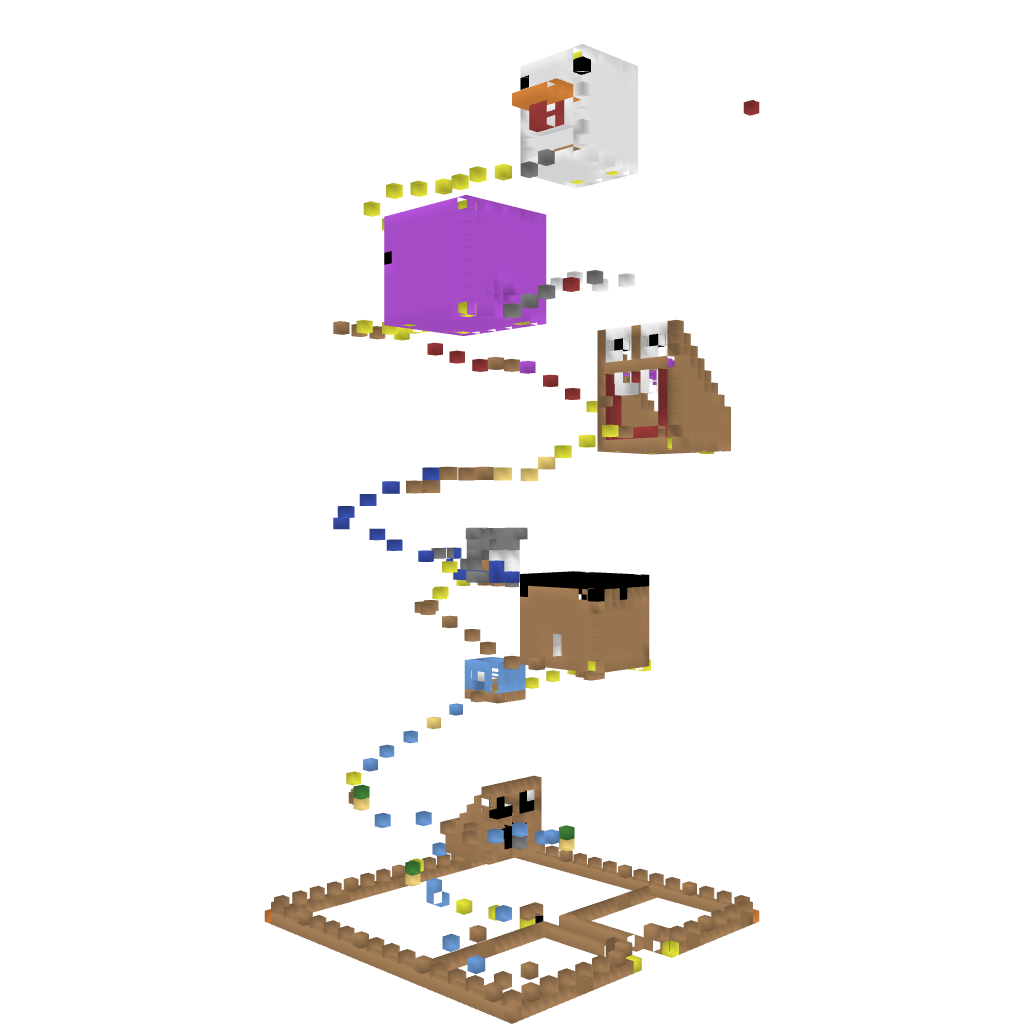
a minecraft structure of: Parkour Extrem good quality